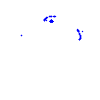
Particle: kaon